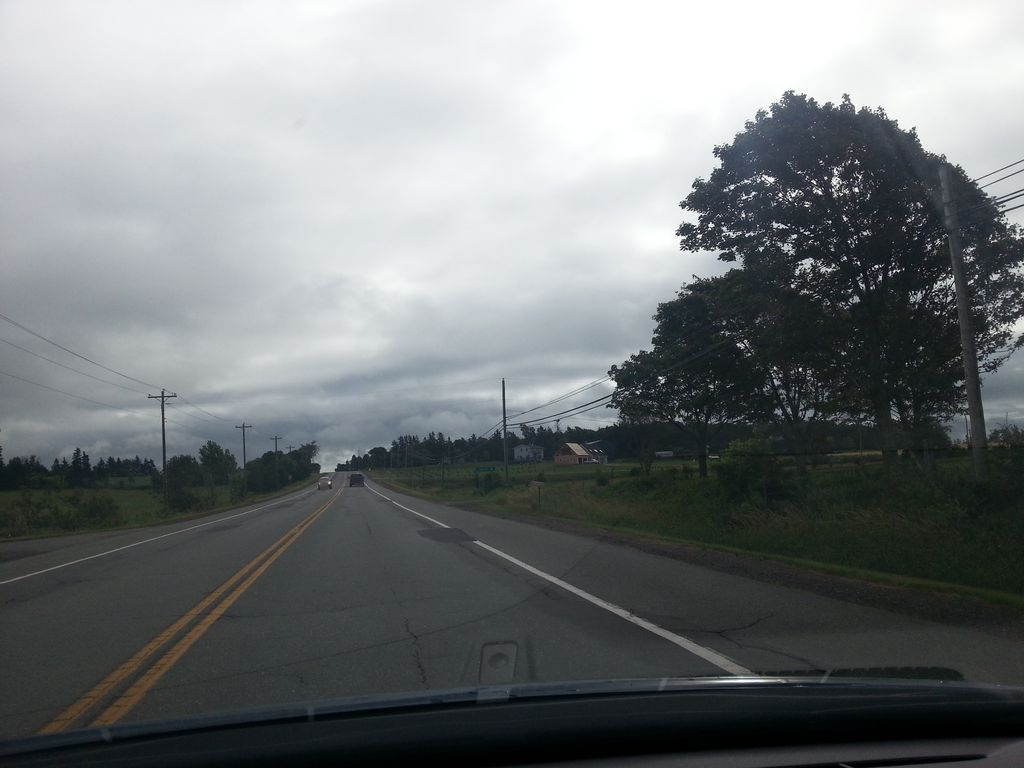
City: charlottetown